Question: I'm curious... how would I go about creating a custom progress bar like the one Grooveshark used to have? If you look at the image below, the progress bar is an image in the shape of a shark and fills in as the page loads.

I think this is very cool and would love to know how it is done. Can this be done programmatically, or is it done in flash? I would really like to do this in JavaScript (jQuery) if it is possible. Where/How do I start?
Thanks,
Hristo
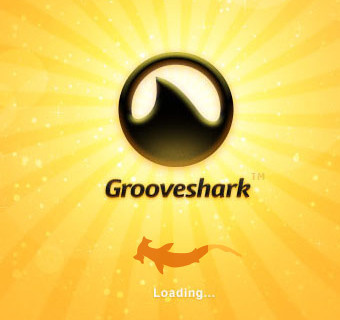
Answer: The portion of the image containing the shark could be a PNG with the shark shape cut out. Placing an element just beneath this (via z-index), and animating the width of it it will give the impression of the shark filling in.
I managed to accomplish something similar using nothing more than an image, and animating its background image: <URL>
'''
<img src="http://sampsonresume.com/labs/emptyfish.png" class="fish" />
'''
'''
img.fish {
background-color:#f1f1f1;
background-image:url(water_640x480.jpg);
background-position:-580px 0;
background-repeat:no-repeat;
}
'''
'''
$("img.fish").animate( { 'backgroundPosition':'+=600px 0' }, 10000);
'''